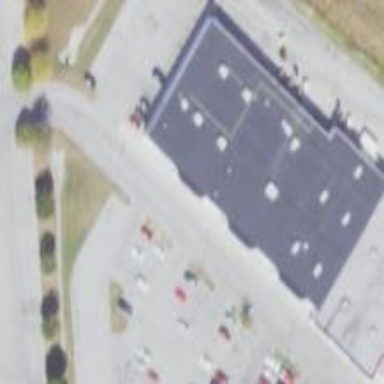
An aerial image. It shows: Retail building.